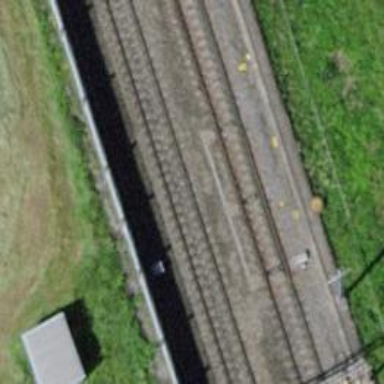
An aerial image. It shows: Single railway track with electrified contact line.